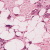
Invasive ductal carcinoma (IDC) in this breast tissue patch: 1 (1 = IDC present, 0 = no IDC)